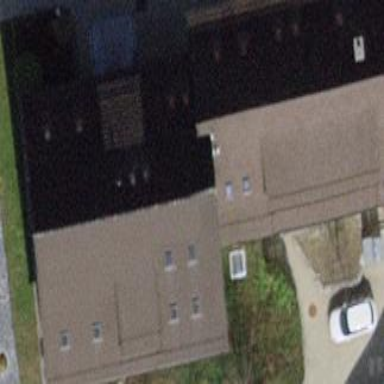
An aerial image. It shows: Public building.